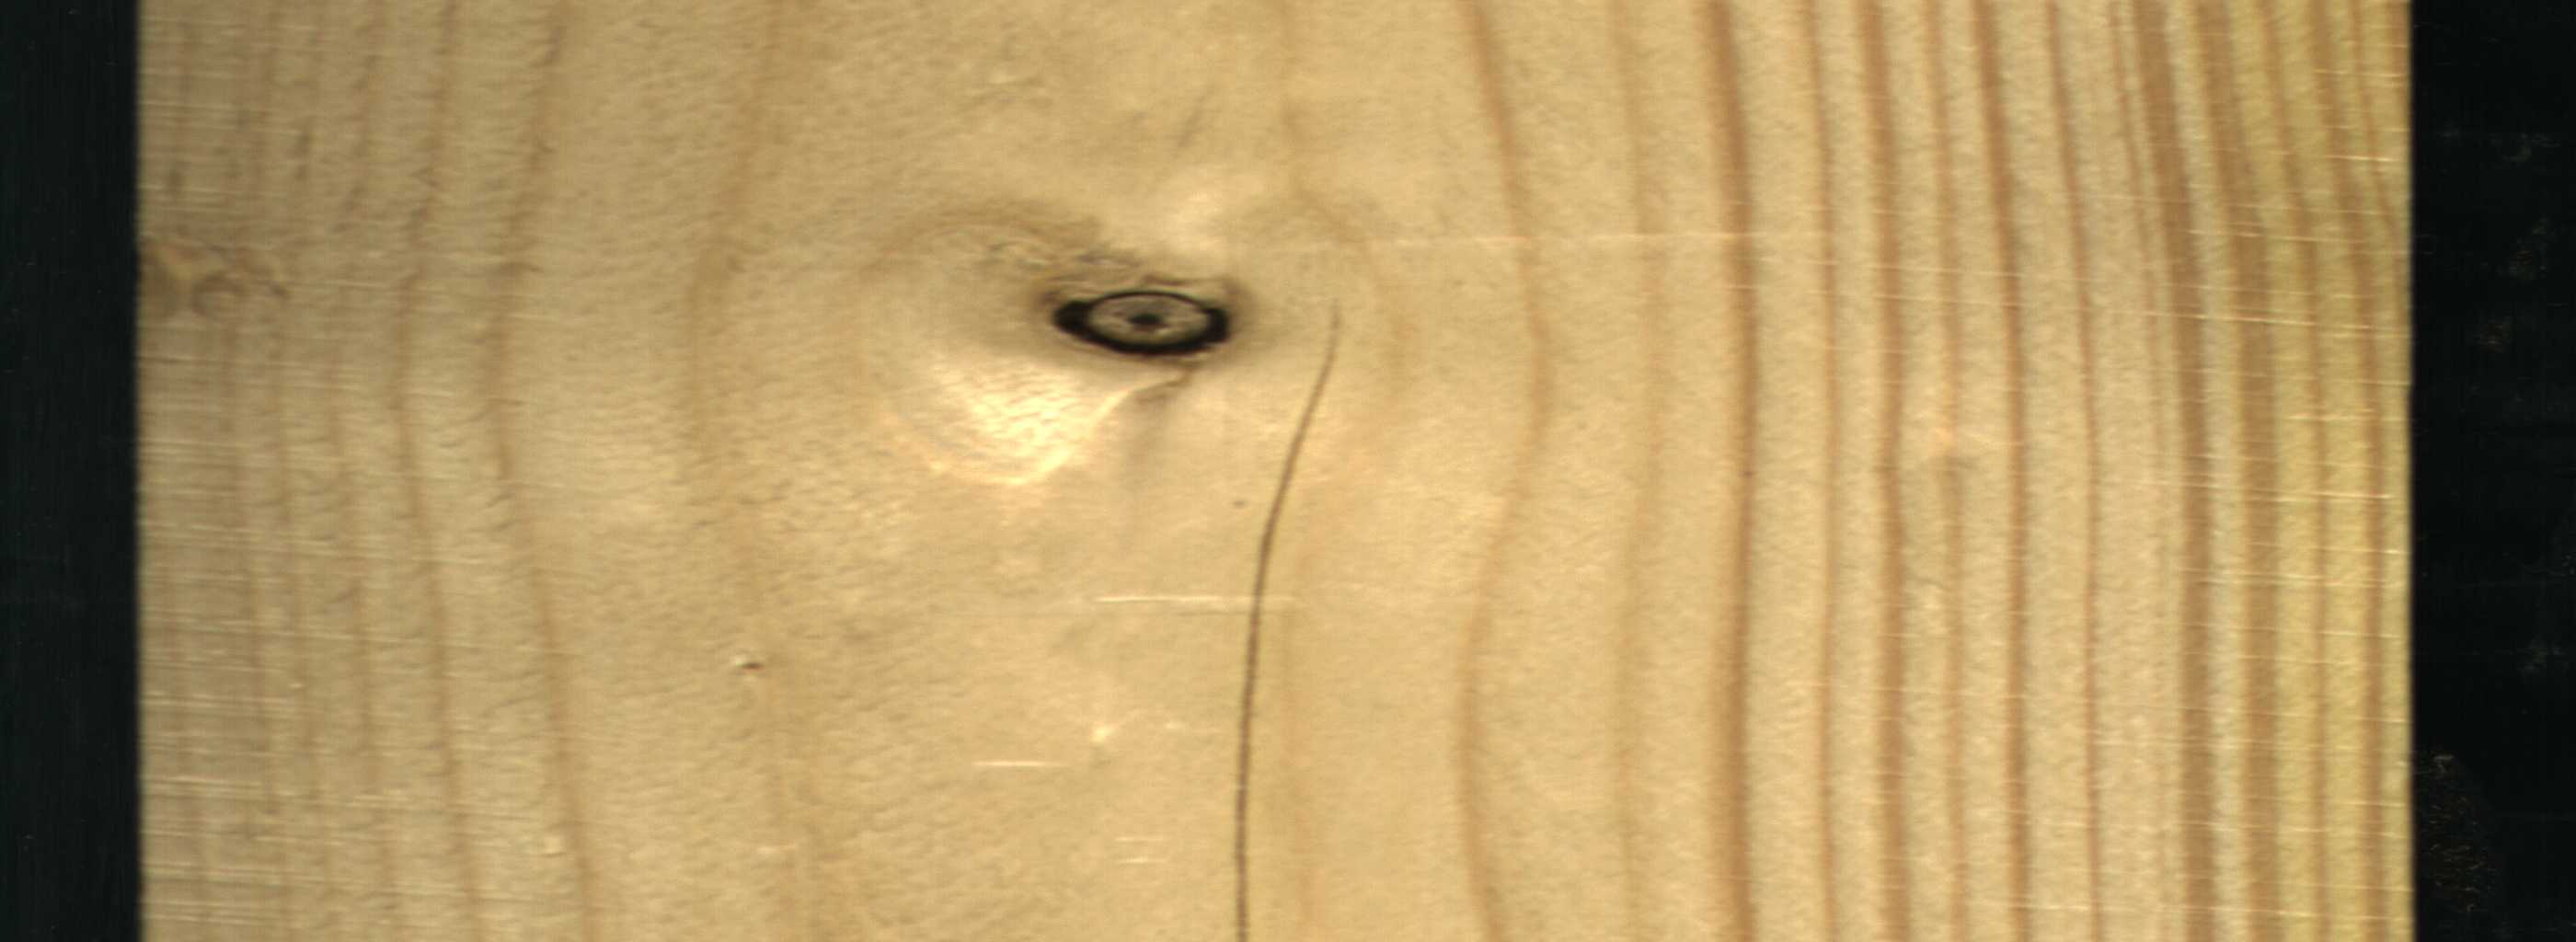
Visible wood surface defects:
Crack
Dead_Knot